RGB frame:
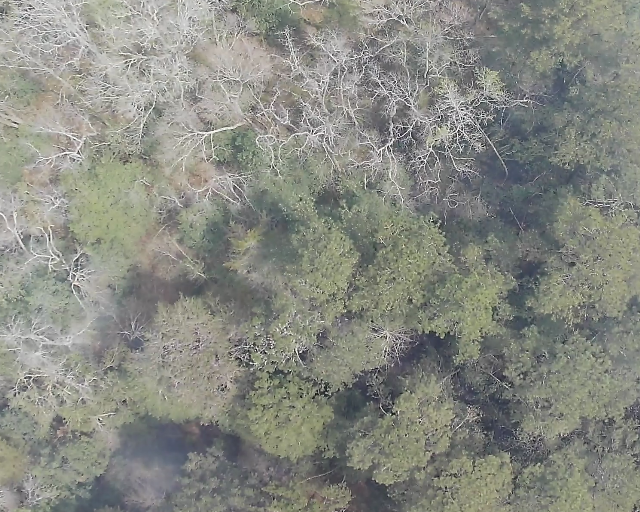
Thermal frame:
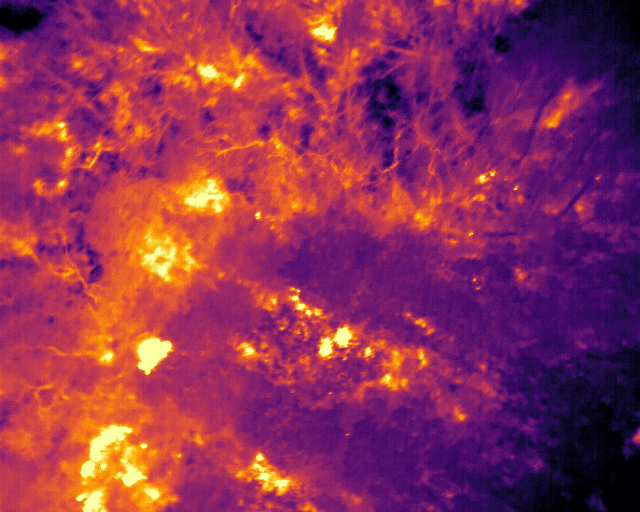
Captured: 2026-02-26 03:41:06
Pixels at or above 80 °C: 237 (fraction of frame: 0.0007233)